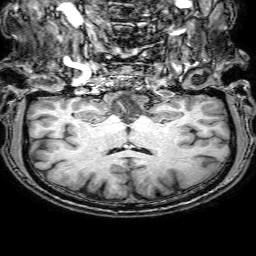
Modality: T1w
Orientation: sagittal
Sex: male
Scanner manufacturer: philips
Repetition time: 0.008267 s
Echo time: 0.00379 s